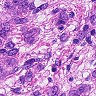
Metastatic tissue present: yes